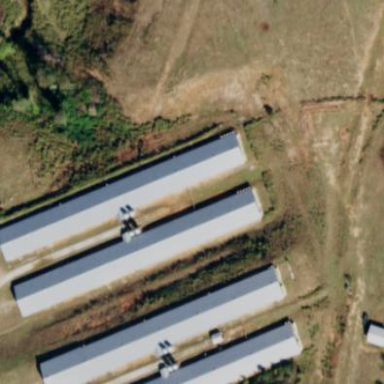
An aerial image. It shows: Poultry house.